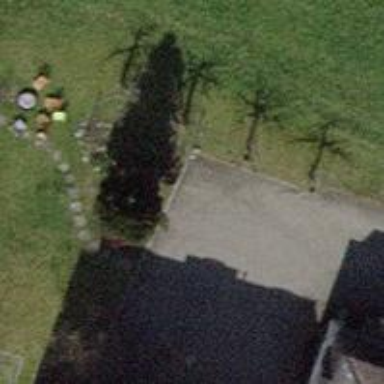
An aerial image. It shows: Garden with evergreen needle-leaved trees.